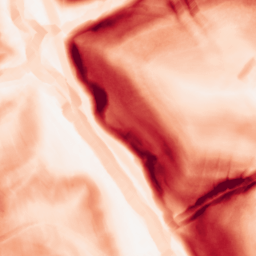
Category: morphological
Decomposition family: morphological_gradient
Decomposition parameters: size: 7
shape: diamond
Upsampling method: bilinear
Upsampling parameters: scale: 2
Upsampling scale: 2